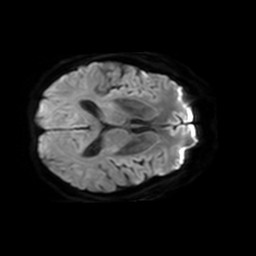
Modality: TRACE
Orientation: axial
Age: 44
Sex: female
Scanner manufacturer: philips
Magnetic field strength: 3 T
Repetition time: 3.076 s
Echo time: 0.076 s